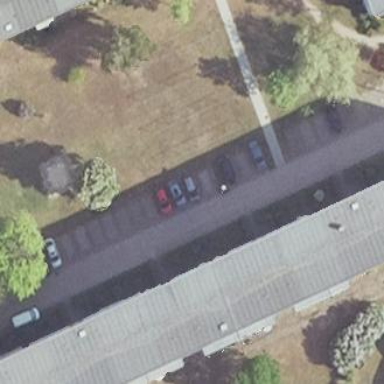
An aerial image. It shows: Image showing building with apartments.